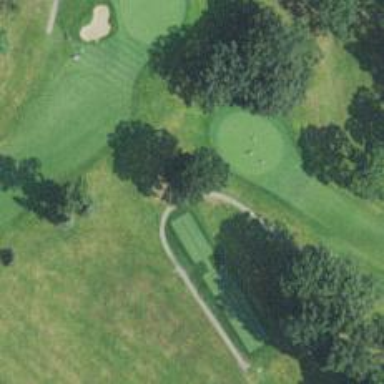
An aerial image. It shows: Pathway for golfing.